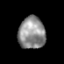
Tissue: prostate
Cell type: T cells
Senescence score: 0.3562
Nuclear area (px): 842
Mean DAPI intensity: 142.523